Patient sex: F
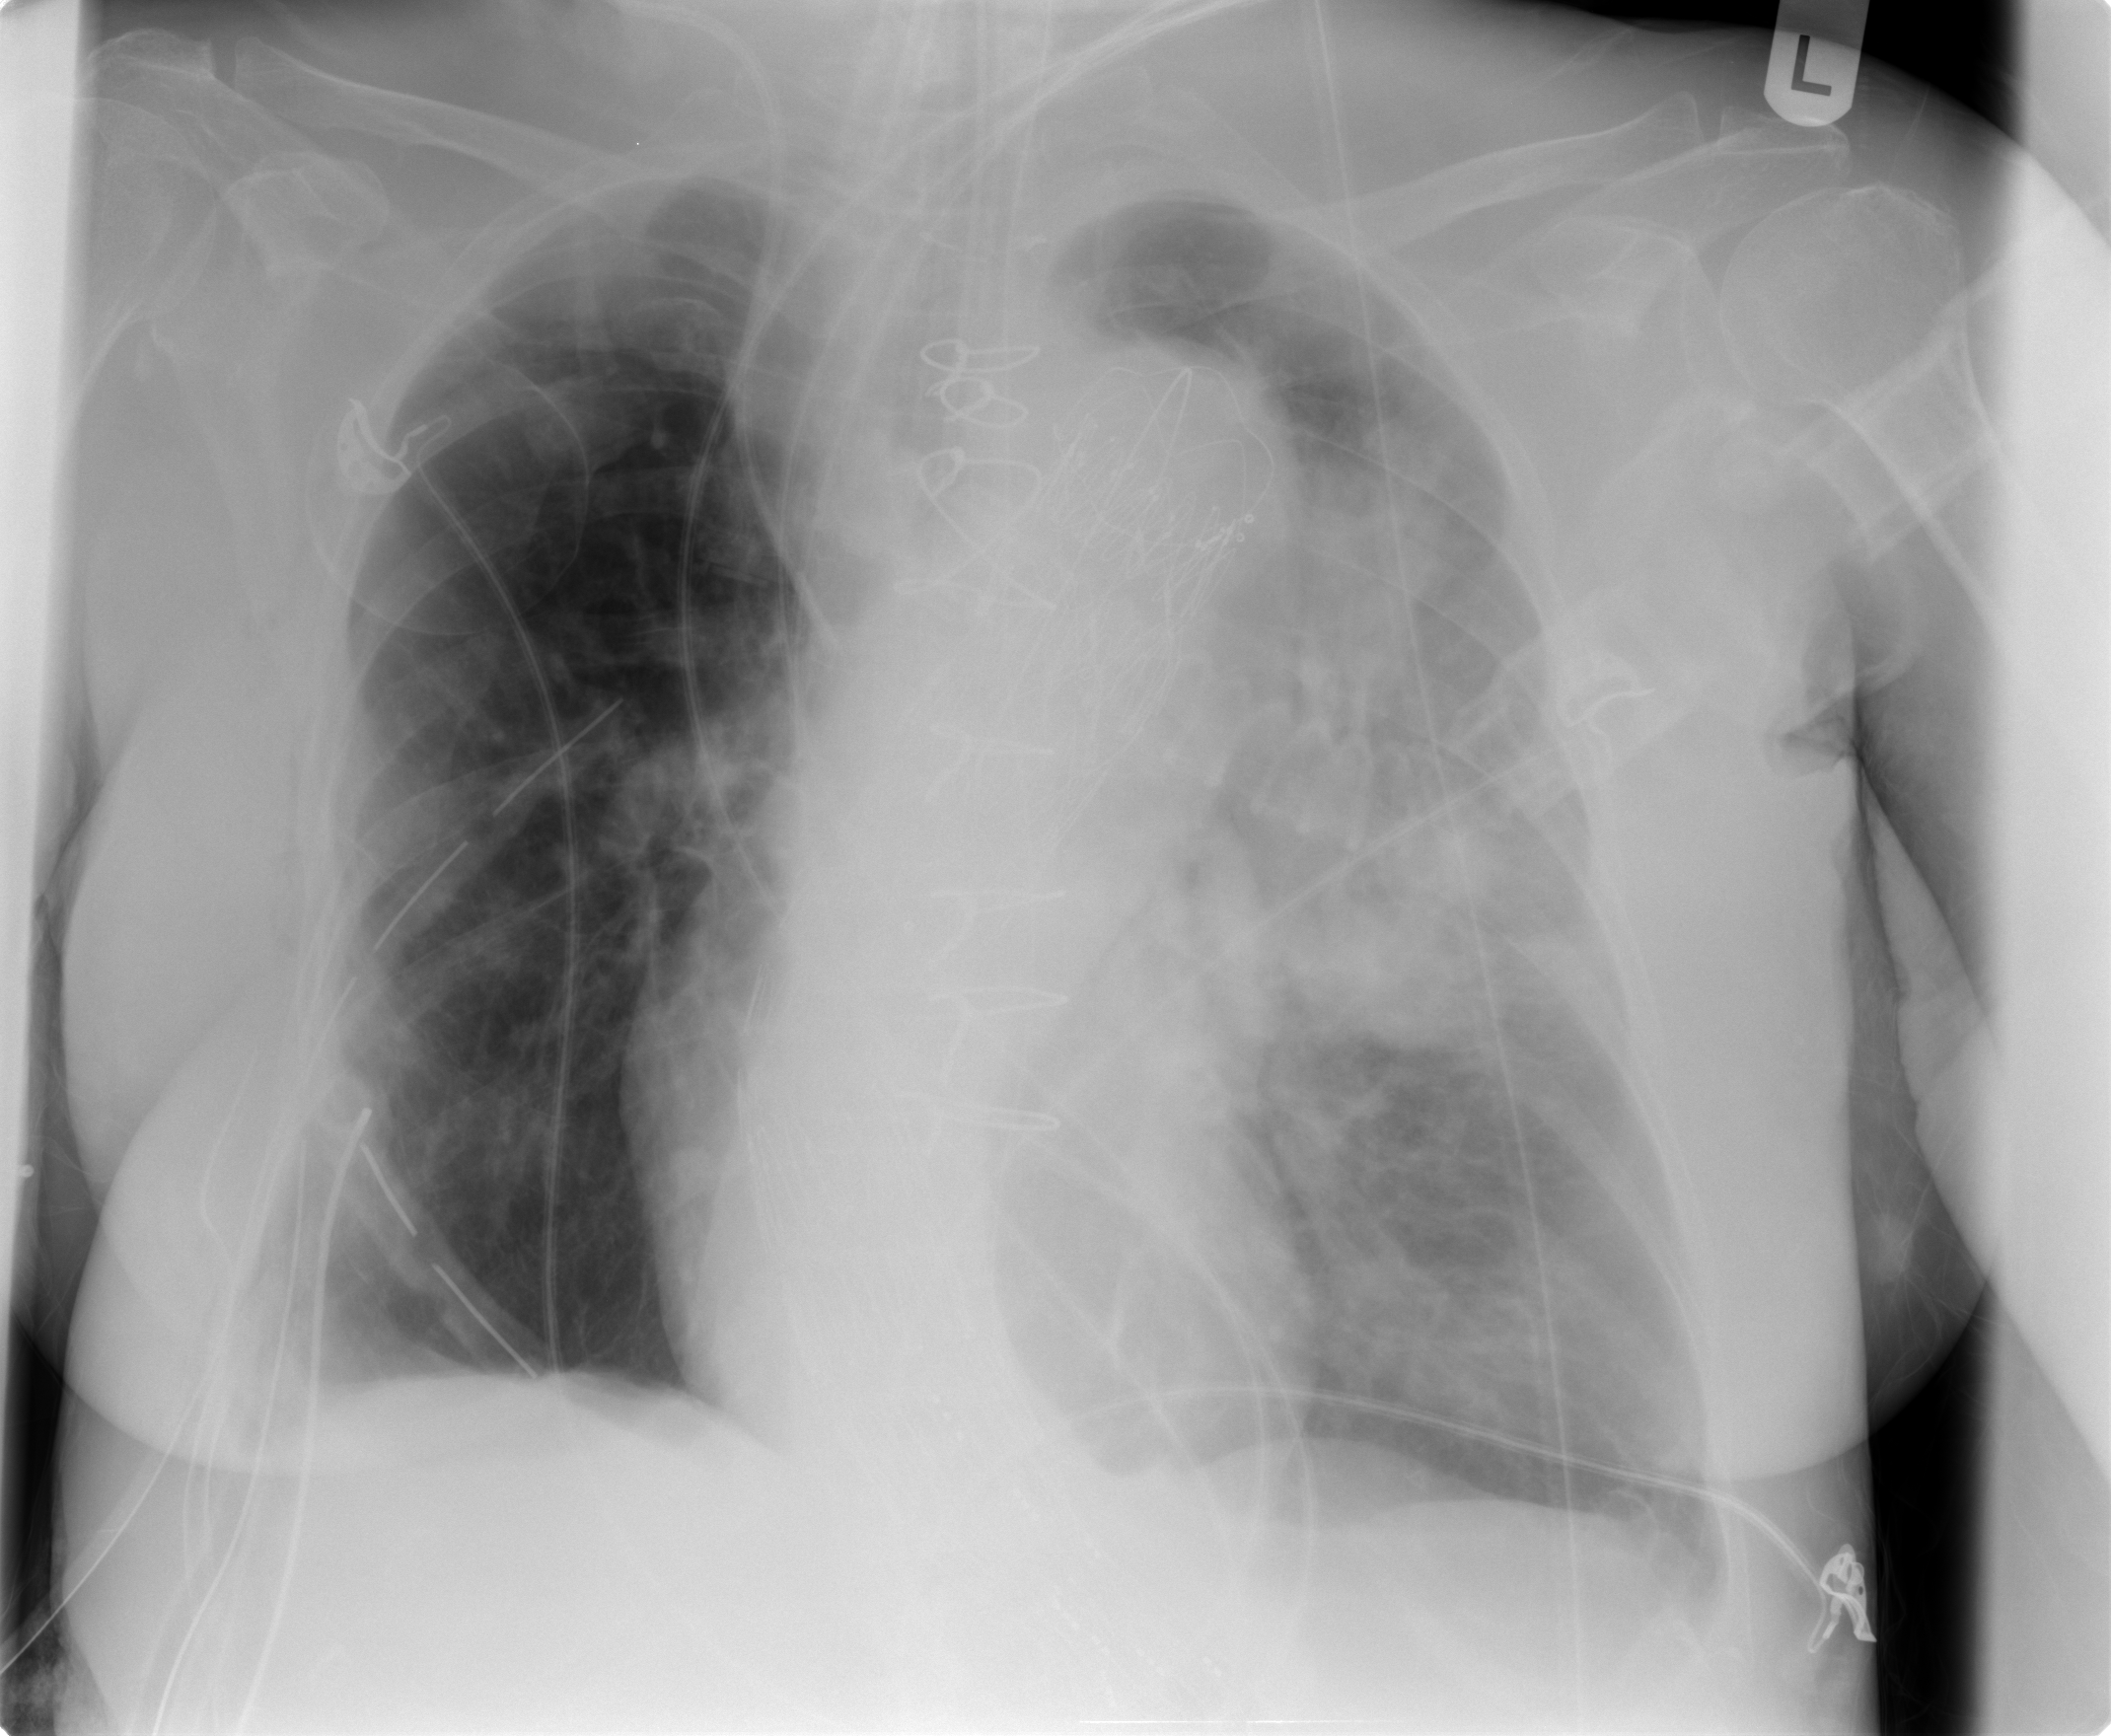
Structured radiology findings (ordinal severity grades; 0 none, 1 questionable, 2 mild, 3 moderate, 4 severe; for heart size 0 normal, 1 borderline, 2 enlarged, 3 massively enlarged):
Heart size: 0
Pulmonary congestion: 0
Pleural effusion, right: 0
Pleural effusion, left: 2
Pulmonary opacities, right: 1
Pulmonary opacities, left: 2
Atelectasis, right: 2
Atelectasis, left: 3